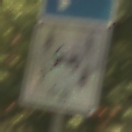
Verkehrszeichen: CarsharingfahrzeugeFrei
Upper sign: Parken
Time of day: Midday
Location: Outdoor (Nature)
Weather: PartlyCloudy
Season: NotSpecified
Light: Natural